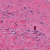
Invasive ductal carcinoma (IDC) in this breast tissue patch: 0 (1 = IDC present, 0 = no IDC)